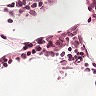
Metastatic tissue present: no